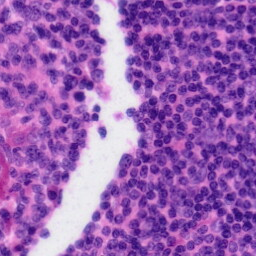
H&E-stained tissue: Tonsil